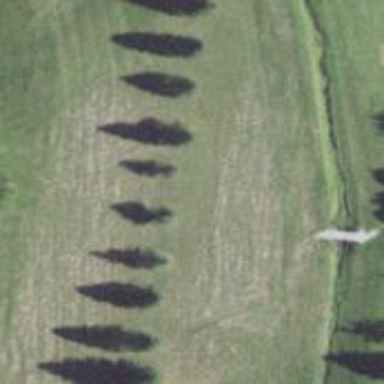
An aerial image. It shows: Row of trees in natural setting.